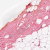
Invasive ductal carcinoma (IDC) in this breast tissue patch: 0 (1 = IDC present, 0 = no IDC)